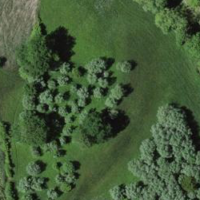
EUNIS habitat code: 45
Species observed at this site:
Leucojum aestivum
Sagittaria latifolia